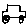
Label: car